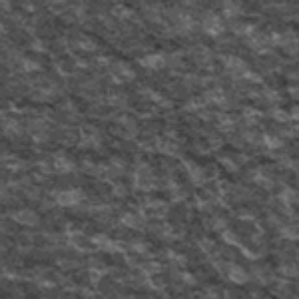
Label: frost